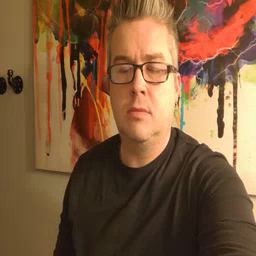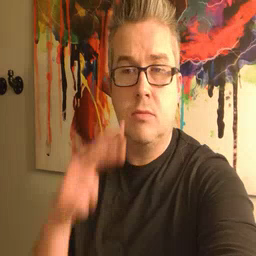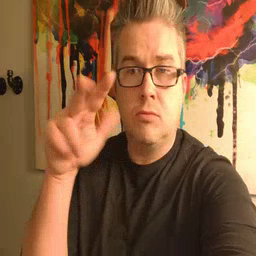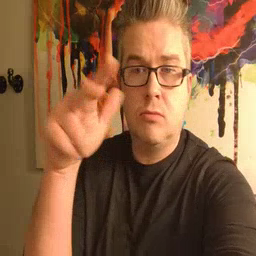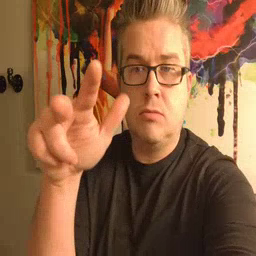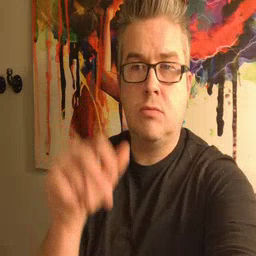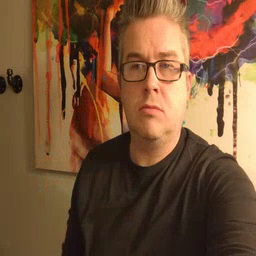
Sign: helicopter